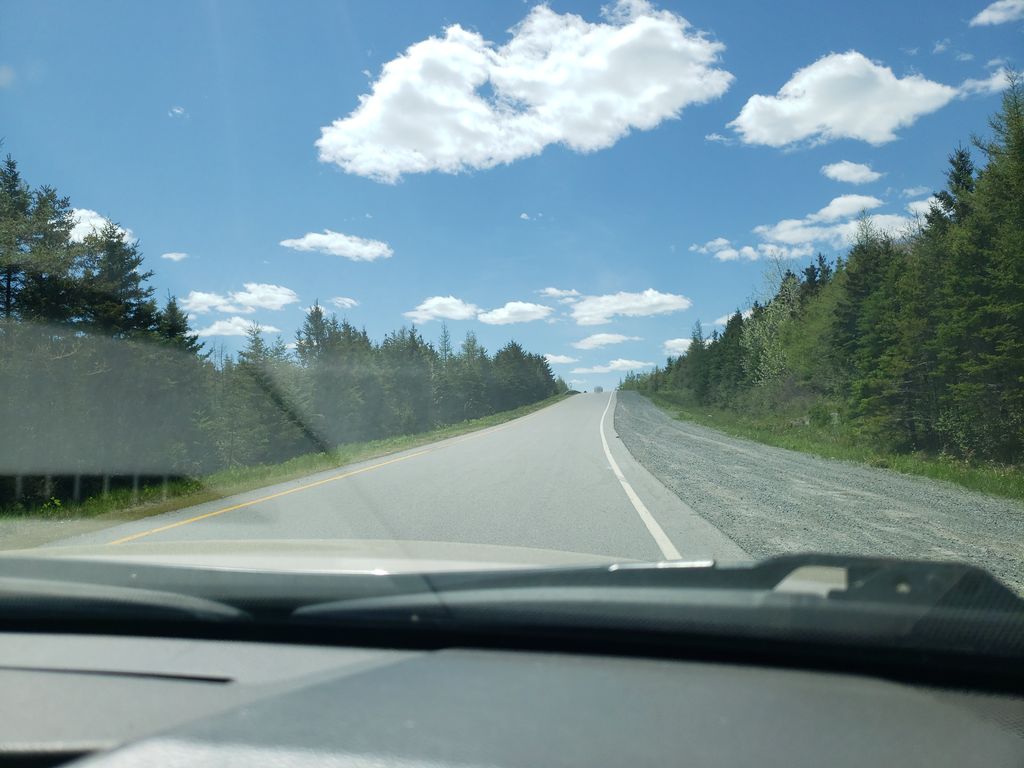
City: halifax